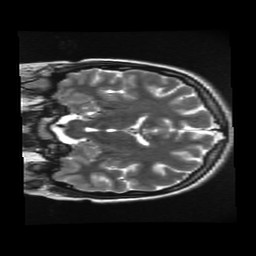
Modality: T2w
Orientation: coronal
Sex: female
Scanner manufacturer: ge
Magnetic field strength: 3 T
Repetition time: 5 s
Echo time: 0.101 s